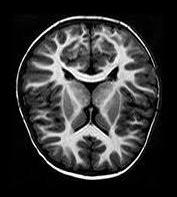
Label: notumor